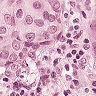
Metastatic tissue present: yes